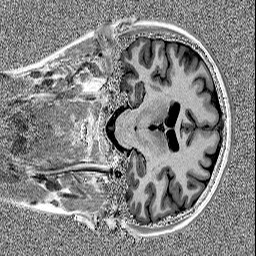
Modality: MP2RAGE
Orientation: coronal
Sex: female